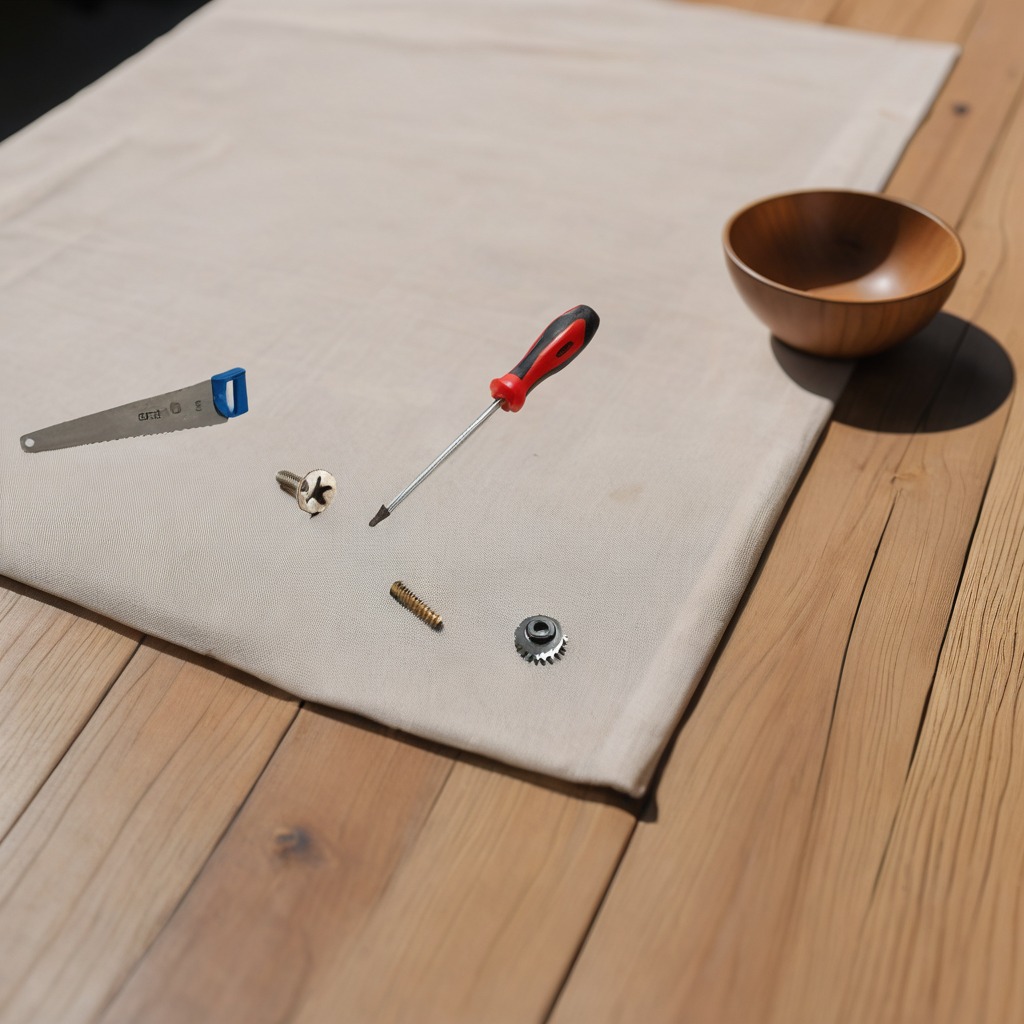
A steel gear with teeth, a metal machine screw, a coiled metal spring, a handheld metal saw, and a screwdriver are lying on the wooden table in the outdoor workshop.